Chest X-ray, PA view. Patient: 56 years old, sex F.
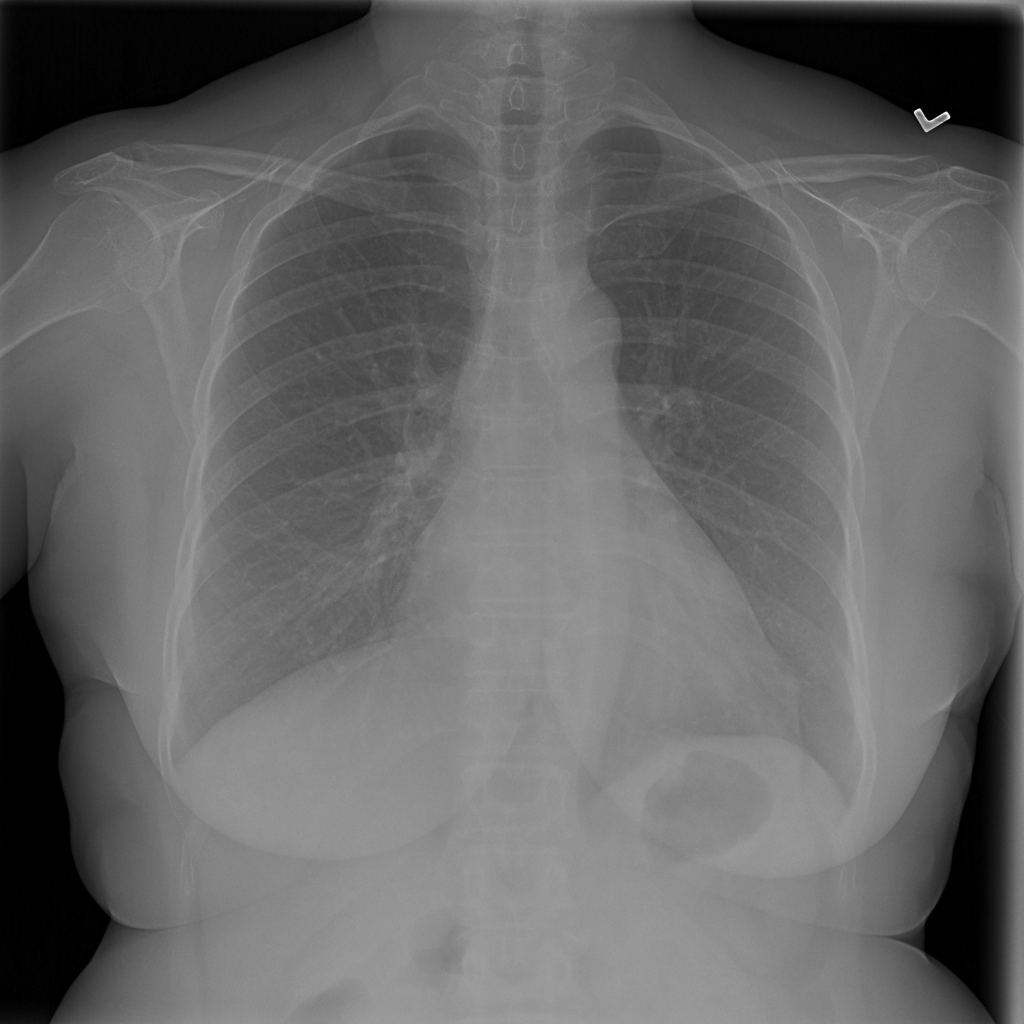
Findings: No Finding